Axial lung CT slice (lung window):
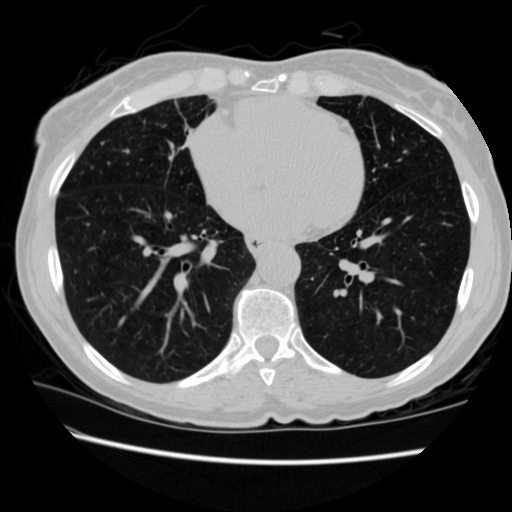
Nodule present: no